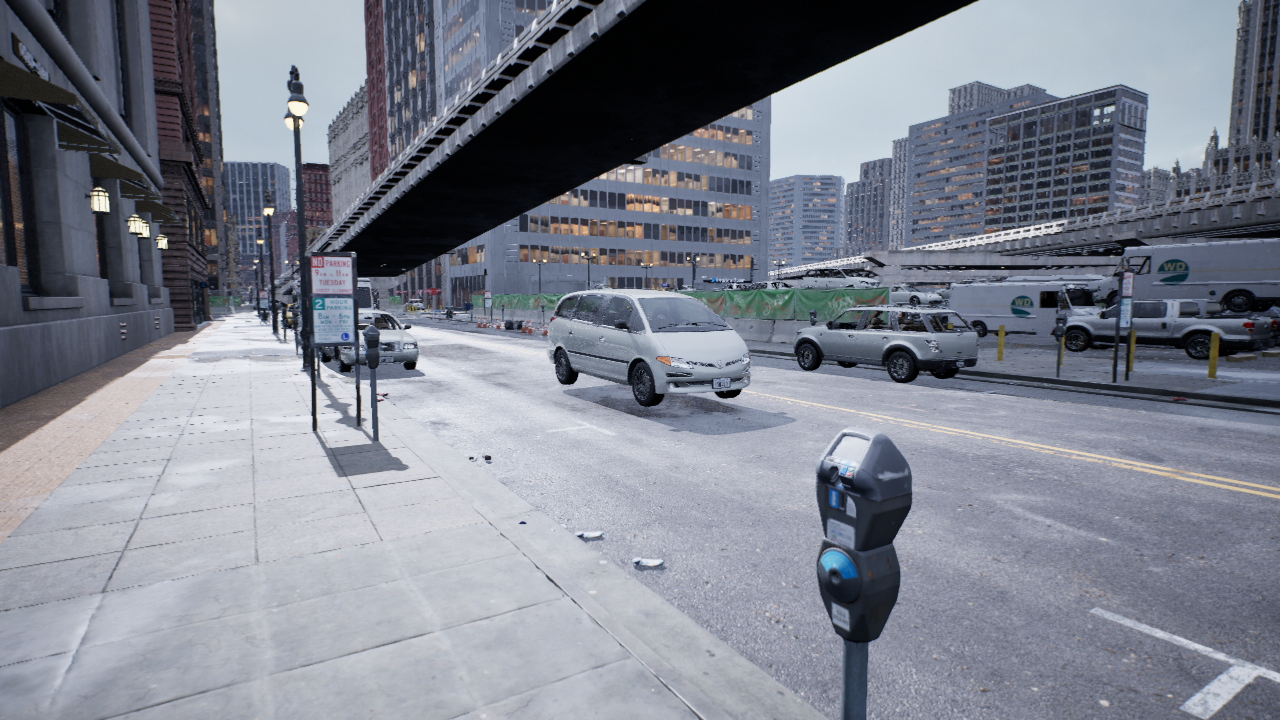
Venue: downtown
Lighting: overcast
Vehicle rig: minivan